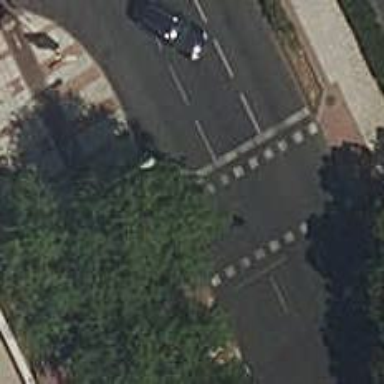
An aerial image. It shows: Road with traffic signals and zebra crossing with traffic signals.